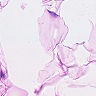
Metastatic tissue present: no